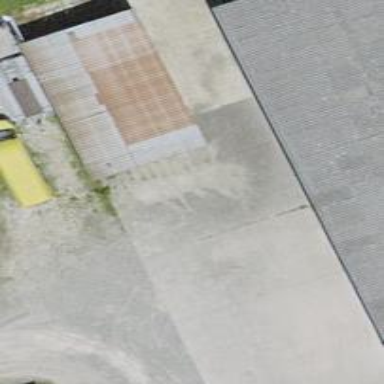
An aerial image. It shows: Shed.